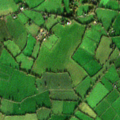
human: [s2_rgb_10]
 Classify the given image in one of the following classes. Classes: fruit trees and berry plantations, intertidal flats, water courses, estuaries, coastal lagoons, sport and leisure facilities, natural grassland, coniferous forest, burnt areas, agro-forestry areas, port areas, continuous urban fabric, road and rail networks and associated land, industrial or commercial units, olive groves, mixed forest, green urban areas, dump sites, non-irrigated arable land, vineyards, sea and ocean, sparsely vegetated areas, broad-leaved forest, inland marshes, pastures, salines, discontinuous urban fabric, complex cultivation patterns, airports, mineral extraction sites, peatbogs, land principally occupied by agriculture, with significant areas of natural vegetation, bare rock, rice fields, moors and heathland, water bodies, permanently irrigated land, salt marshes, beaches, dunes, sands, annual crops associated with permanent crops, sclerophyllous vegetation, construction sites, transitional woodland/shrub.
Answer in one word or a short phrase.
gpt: non-irrigated arable land, pastures, complex cultivation patterns